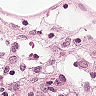
Metastatic tissue present: no